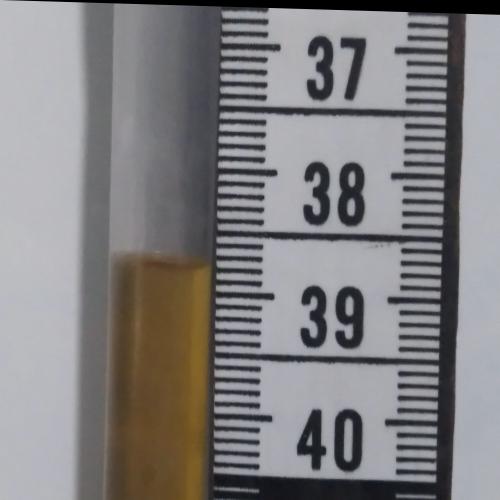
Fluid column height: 38.8 cm